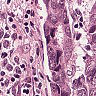
Metastatic tissue present: yes